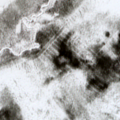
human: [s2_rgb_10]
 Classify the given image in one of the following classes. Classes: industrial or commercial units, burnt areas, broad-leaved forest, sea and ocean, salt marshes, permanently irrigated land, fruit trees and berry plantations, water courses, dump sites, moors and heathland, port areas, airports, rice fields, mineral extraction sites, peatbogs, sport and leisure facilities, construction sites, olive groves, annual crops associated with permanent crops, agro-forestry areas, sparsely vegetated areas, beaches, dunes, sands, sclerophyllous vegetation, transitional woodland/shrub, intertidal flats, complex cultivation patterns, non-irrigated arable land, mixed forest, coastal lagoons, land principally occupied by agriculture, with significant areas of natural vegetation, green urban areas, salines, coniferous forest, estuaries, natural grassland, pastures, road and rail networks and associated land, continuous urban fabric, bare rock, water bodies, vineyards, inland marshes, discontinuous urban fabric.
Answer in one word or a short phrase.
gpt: mixed forest, transitional woodland/shrub, peatbogs